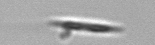
Label: pennate